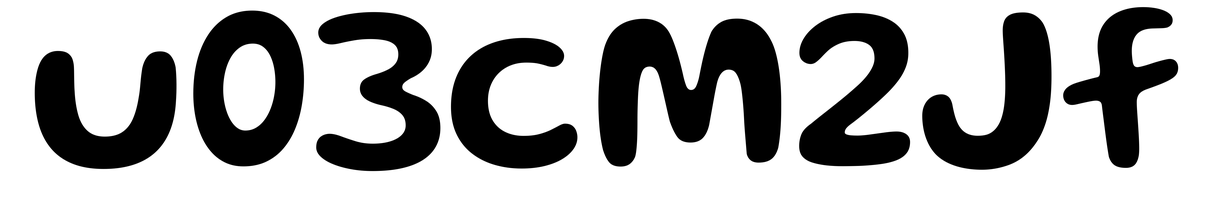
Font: Gluten_Medium